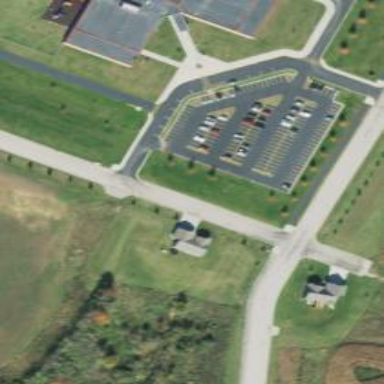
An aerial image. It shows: Driveway designated for school use.